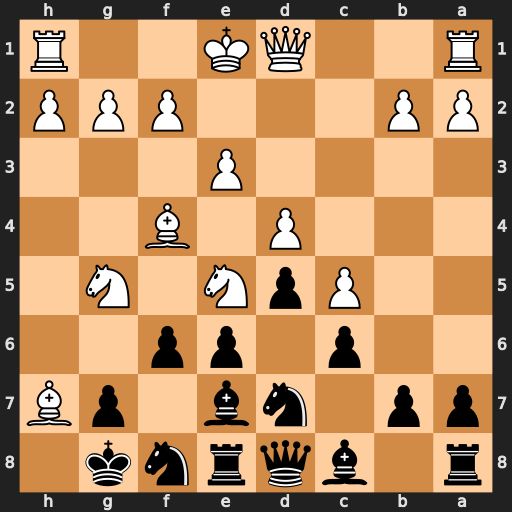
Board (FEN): r1bqrnk1/pp1nb1pB/2p1pp2/2PpN1N1/3P1B2/4P3/PP3PPP/R2QK2R
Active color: b
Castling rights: KQ
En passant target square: -
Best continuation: Nxh7 Nxc6 bxc6 Nxe6 Qa5+